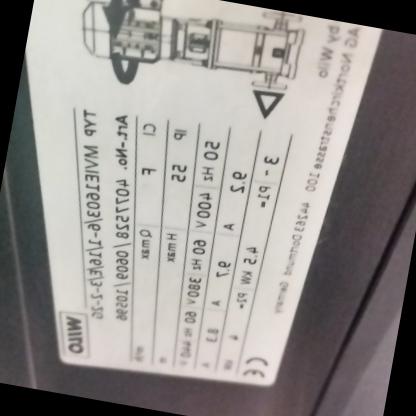
Klasa: tabliczka-znamionowa